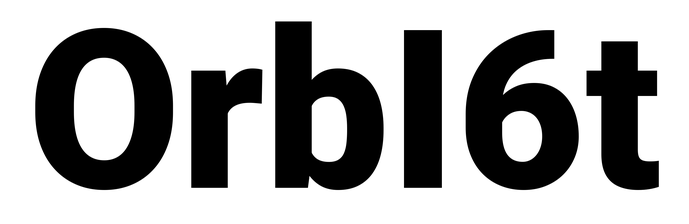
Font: Roboto_Black